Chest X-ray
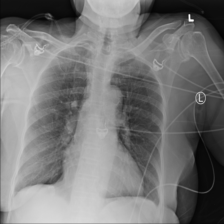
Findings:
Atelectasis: negative
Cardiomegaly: negative
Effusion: negative
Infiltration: negative
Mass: negative
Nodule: negative
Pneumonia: negative
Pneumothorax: negative
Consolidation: negative
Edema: negative
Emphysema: negative
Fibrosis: negative
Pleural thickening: negative
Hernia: negative